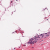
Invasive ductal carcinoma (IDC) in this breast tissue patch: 0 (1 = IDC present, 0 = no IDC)